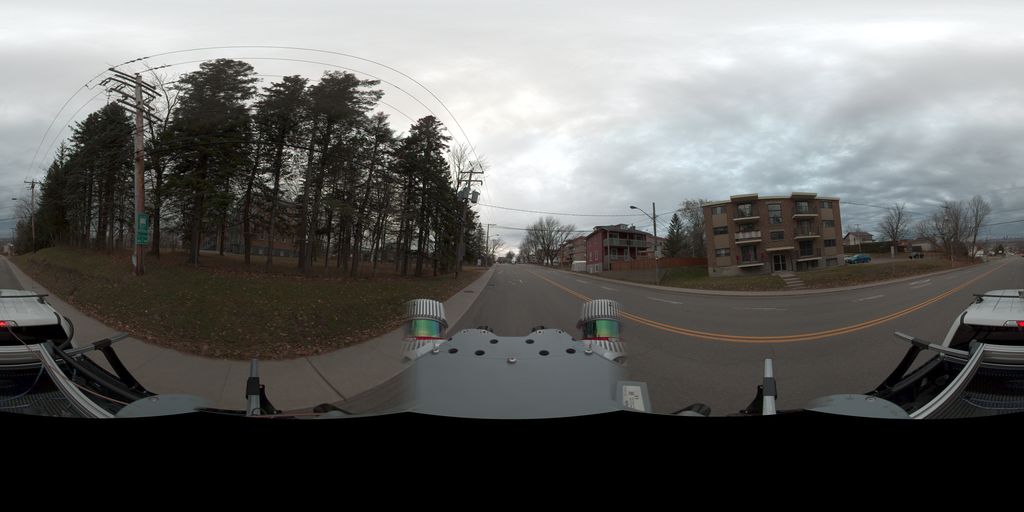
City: quebec_city